Question: What is the value of this measurement?
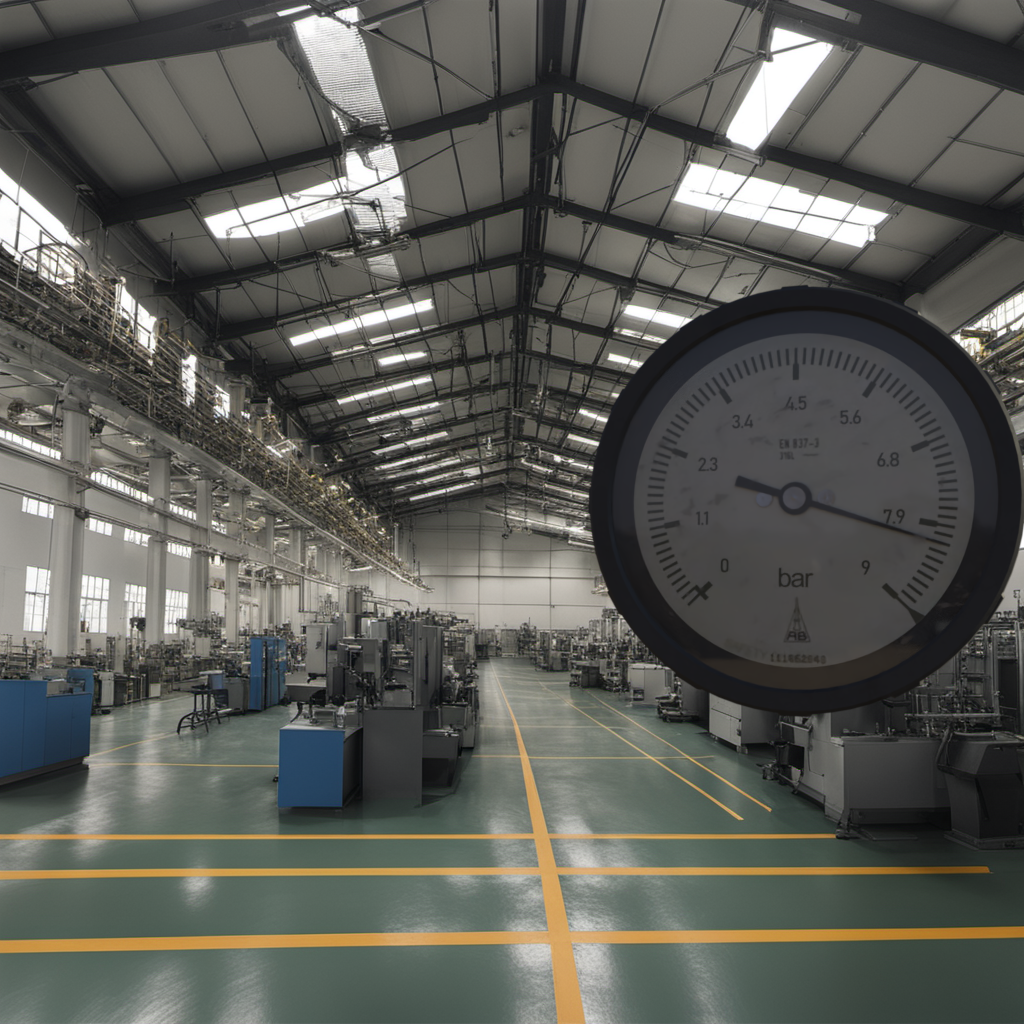
Answer: The result is 8.07
Question: What is the value range of this measurement?
Answer: The range is from 0 to 9
Question: What is the minimum and maximum value of the measurement shown in the image?
Answer: The minimum value is 0 and the maximum value is 9